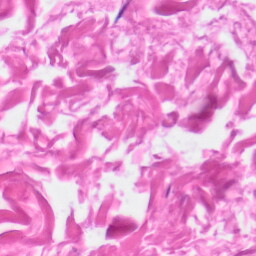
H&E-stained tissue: Skin